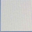
Piece: xx